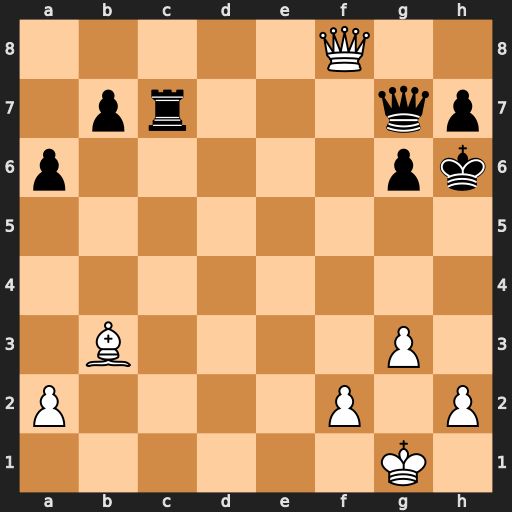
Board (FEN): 5Q2/1pr3qp/p5pk/8/8/1B4P1/P4P1P/6K1
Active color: w
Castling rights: -
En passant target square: -
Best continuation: Qf4+ g5 Qd6+ Qg6 Qxc7 Qb1+ Kg2